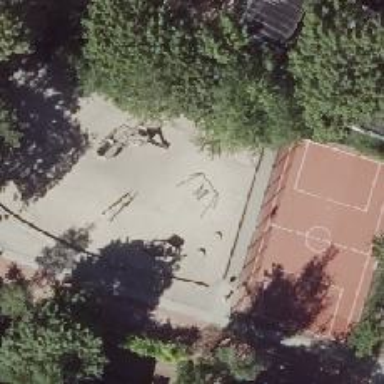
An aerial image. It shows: Playground with basket swing.